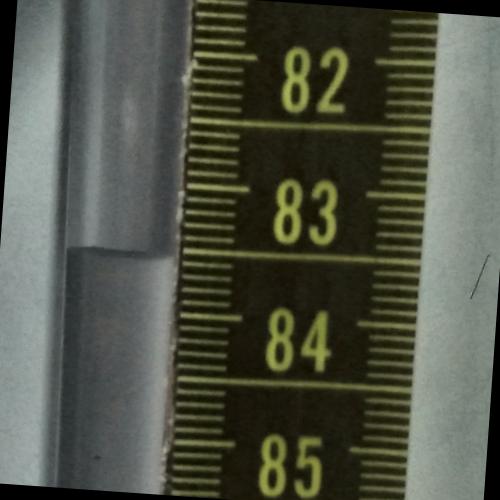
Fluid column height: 83.6 cm